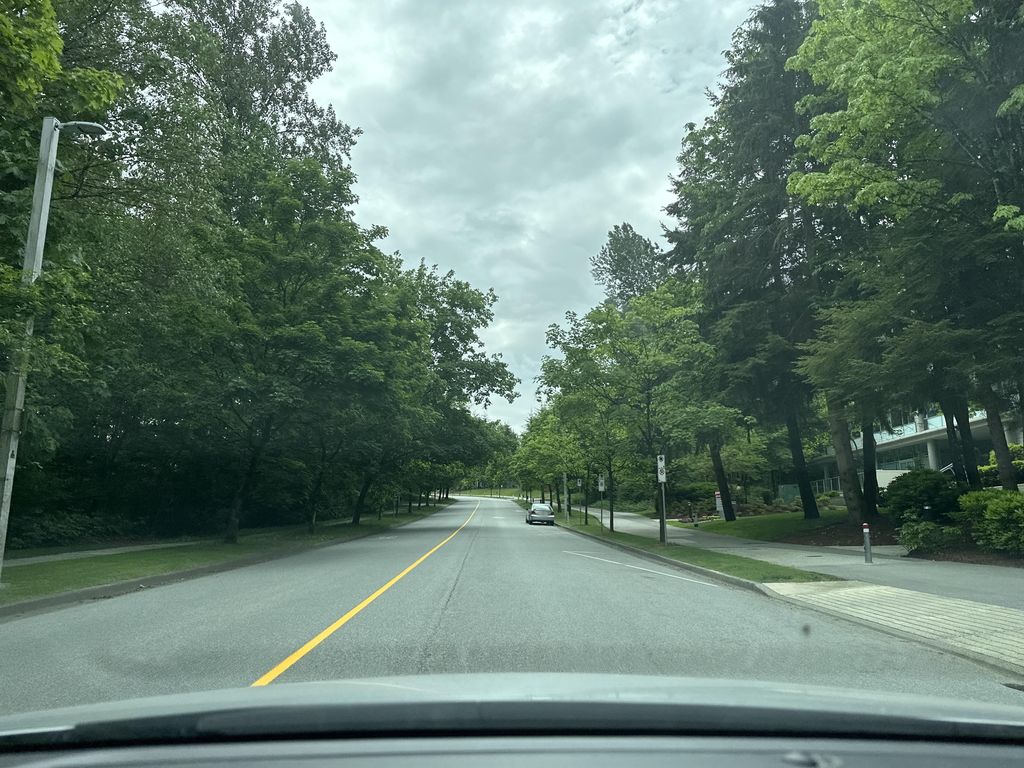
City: vancouver